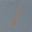
Label: 1